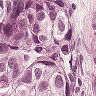
Metastatic tissue present: yes